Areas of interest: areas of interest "Flower, Bird, Fish, and Insect Market"
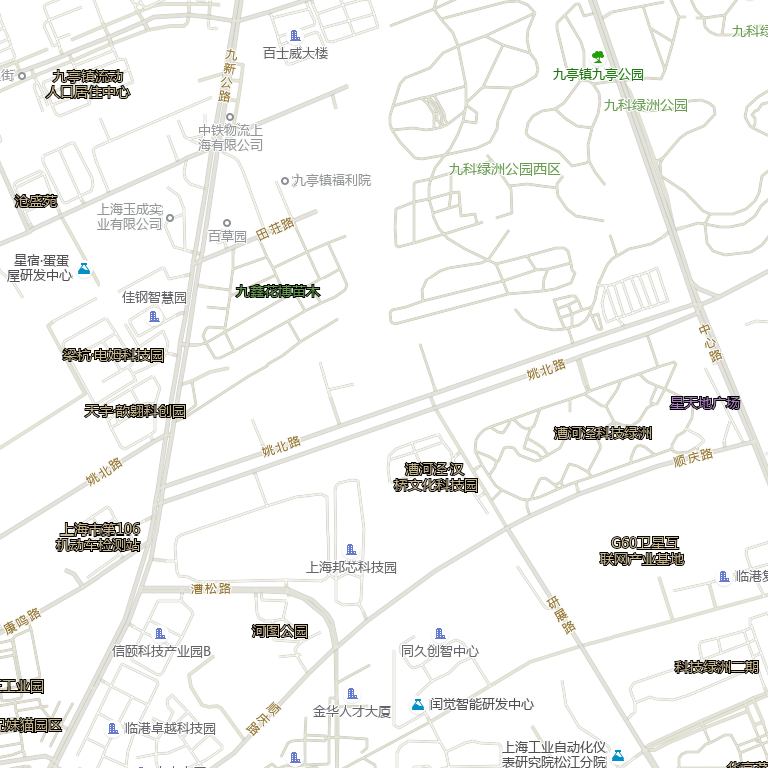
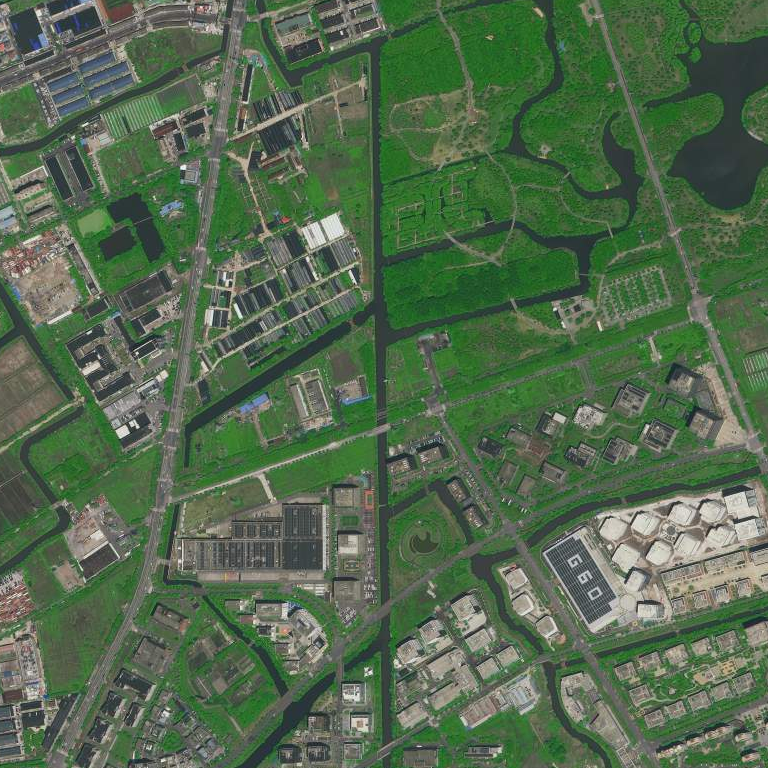